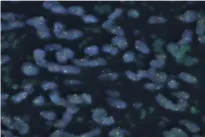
Histopathological findings of cardiac monophasic synovial sarcoma. Fluorescence in situ hybridization showing SS18 split signal (I).
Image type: pathology (fish)